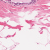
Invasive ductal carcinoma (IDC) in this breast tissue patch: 0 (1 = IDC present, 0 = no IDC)